【题型】解答题　【知识点】解析几何　【难度】easy
已知双曲线 \(C:\frac{x^2}{4} - \frac{y^2}{3} = 1\), 其右顶点为 \(P\), 右焦点为 \(F\).

(1) 求以 \(F\) 为焦点的抛物线的标准方程; \\
(2) 已知点 \(T(4,0)\), 设点 \(Q\) 是双曲线 \(C\) 上任一点, 求 \(|QT|\) 的最小值; \\
(3) 设直线 \(l\) 过点 \(P\), 其法向量为 \(\vec{n}=(1,-1)\), 若在双曲线 \(C\) 上恰有三个点 \(P_1,P_2,P_3\) 到直线 \(l\) 的距离均为 \(d\), 求 \(d\) 的值.
【解答】
\noindent \textbf{【详解】}
(1) 由双曲线 \(C:\frac{x^2}{4} - \frac{y^2}{3} = 1\), 可得 \(c = \sqrt{7}\),

则右焦点为 \(F(\sqrt{7},0)\),

所以以 \(F\) 为焦点的抛物线的标准方程为 \(y^2 = 4\sqrt{7}x\);

(2) 设 \(Q(x_0,y_0)\), 则有 \(\frac{x_0^2}{4} - \frac{y_0^2}{3} = 1\),
\(
|QT| = \sqrt{(x_0 - 4)^2 + y_0^2} = \sqrt{\frac{7}{4}x_0^2 - 8x_0 + 13},
\)
由 \(|x_0| \ge 2\),

当 \(x_0 = \frac{16}{7}\) 时, \(|QT|_{\text{min}} = \frac{3\sqrt{21}}{7}\).

(3) 由题意, 直线 \(l\) 法向量为 \(\vec{n}=(1,-1)\), 可得直线 \(l\) 的斜率为 \(1\),

设与直线 \(l\) 平行的直线方程为 \(y = x + m\),

联立方程组 \(\begin{cases}y = x + m \\ \frac{x^2}{4} - \frac{y^2}{3} = 1\end{cases}\), 整理得 \(x^2 + 8mx + 4m^2 + 12 = 0\),

令 \(\Delta = 64m^2 - 4(4m^2 + 12) = 0\), 解得 \(m = \pm 1\),

当 \(m = 1\) 时, 直线 \(y = x + 1\) 与 \(y = x - 2\) 的距离为 \(d_1 = \frac{|-2 - 1|}{\sqrt{2}} = \frac{3\sqrt{2}}{2}\);

当 \(m = -1\) 时, 直线 \(y = x - 1\) 与 \(y = x - 2\) 的距离为 \(d_1 = \frac{|-2 - (-1)|}{\sqrt{2}} = \frac{\sqrt{2}}{2}\),

所以 \(d\) 的值 \(d = \frac{3\sqrt{2}}{2}\) 或 \(d = \frac{\sqrt{2}}{2}\).

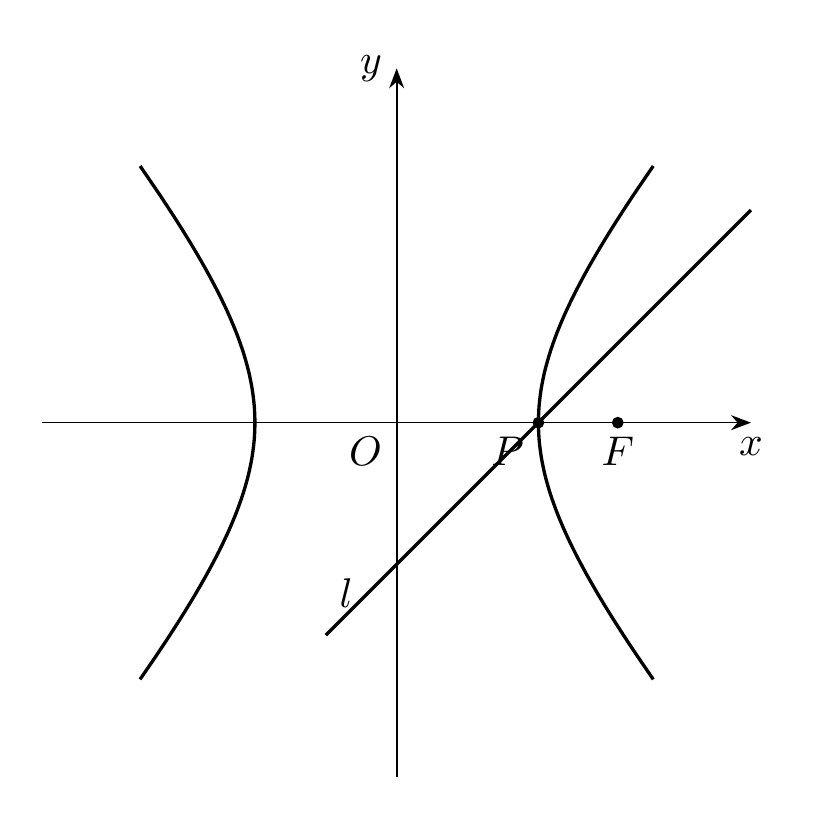